Interaction volume radius: 5 \u00c5
Interaction volume height: 10 \u00c5
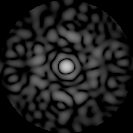
Disorder parameter: 0.8501